Question: I need animation between Android Activities. I have tried some examples but can't find something like this:

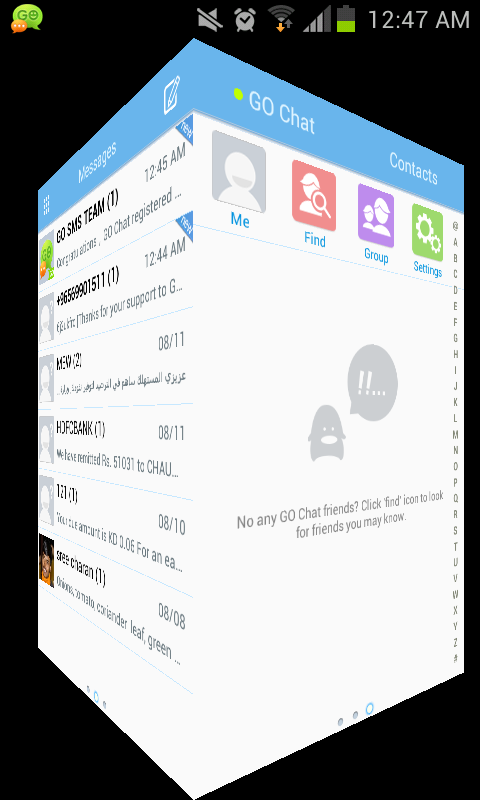
Answer: Import <URL> Project and mark as Library in project property and add it to your project
Create your activity like this:
'''
package com.example.testcube;
import android.app.Activity;
import android.graphics.Color;
import android.os.Bundle;
import android.support.v4.view.PagerAdapter;
import android.view.Gravity;
import android.view.View;
import android.view.ViewGroup;
import android.view.ViewGroup.LayoutParams;
import android.view.Window;
import android.view.WindowManager;
import android.widget.TextView;
import com.jfeinstein.jazzyviewpager.JazzyViewPager;
import com.jfeinstein.jazzyviewpager.JazzyViewPager.TransitionEffect;
public class MainActivity extends Activity {
private JazzyViewPager vpage;
@Override
protected void onCreate(Bundle savedInstanceState) {
super.onCreate(savedInstanceState);
// Set window fullscreen and remove title bar, and force landscape orientation
this.requestWindowFeature(Window.FEATURE_NO_TITLE);
getWindow().setFlags(WindowManager.LayoutParams.FLAG_FULLSCREEN, WindowManager.LayoutParams.FLAG_FULLSCREEN);
setContentView(R.layout.activity_main);
setupJazziness(TransitionEffect.CubeOut);
}
private void setupJazziness(TransitionEffect effect) {
vpage = (JazzyViewPager) findViewById(R.id.jazzy_pager);
vpage.setTransitionEffect(effect);
vpage.setAdapter(new MainAdapter());
vpage.setPageMargin(0);
}
private class MainAdapter extends PagerAdapter {
@Override
public Object instantiateItem(ViewGroup container, final int position) {
TextView text = new TextView(MainActivity.this);
text.setGravity(Gravity.CENTER);
text.setTextSize(30);
text.setTextColor(Color.WHITE);
text.setText("Page " + position);
text.setPadding(30, 30, 30, 30);
int bg = Color.rgb((int) Math.floor(Math.random()*128)+64,
(int) Math.floor(Math.random()*128)+64,
(int) Math.floor(Math.random()*128)+64);
text.setBackgroundColor(bg);
container.addView(text, LayoutParams.MATCH_PARENT, LayoutParams.MATCH_PARENT);
vpage.setObjectForPosition(text, position);
return text;
}
@Override
public void destroyItem(ViewGroup container, int position, Object obj) {
container.removeView((View) obj);
}
@Override
public int getCount() {
return 10;
}
@Override
public boolean isViewFromObject(View arg0, Object arg1) {
return arg0 == arg1;
}
}
}
'''
and in your activity XML should be
'''
<com.jfeinstein.jazzyviewpager.JazzyViewPager
xmlns:android="http://schemas.android.com/apk/res/android"
xmlns:app="http://schemas.android.com/apk/res-auto"
android:id="@+id/jazzy_pager"
android:layout_width="match_parent"
android:layout_height="match_parent" />
'''